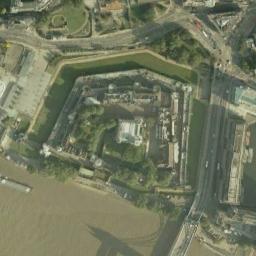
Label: palace